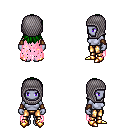
a pixel art fantasy rpg character, female body template, dark elf, purple skin, pink tattered cape, gold greaves, green unkempt hairstyle, chain hood, leather bracers, gold boots, four views (front, back, left, right), 2x2 character sprite sheet, small pixel art, hard edges, no anti-aliasing